Question: I am trying to apply a simple css3 animation, and apply opacity to the background image when the text jumps but it effect the whole div's.

<URL>
And this is the main wrapper div:
'''
.movie_thumb_wrapper {
float: left;
line-height: 31px;
background-color: #424755;
-webkit-border-radius: 5px;
-moz-border-radius: 5px;
border-radius: 5px;
overflow: hidden;
height: 140px;
width: 220px;
background-size: 220px 140px;
background-repeat: no-repeat;
background-color:#1a1c26;
}
'''
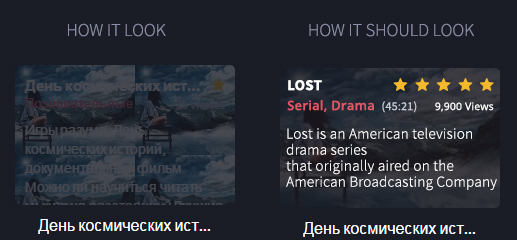
Answer: A slightly different approach from <URL> would be to 'nest' a pseudo element between the text and background:
'''
div {
position: relative;
height: 300px;
width: 300px;
display: inline-block;
color:white;
}
div:before,
div:after {
content: "";
position: absolute;
height: 100%;
width: 100%;
top: 0;
left: 0;
transition:all 0.8s;
}
div:before {
background: rgba(0, 0, 0, 0); /*this changes on hover - you might just want to change it here to get rid of the hover altogether*/
z-index: -1;
}
div:after {
z-index: -2;
background: url(http://placekitten.com/g/300/300);
}
div:hover:before{
background: rgba(0, 0, 0, 0.6);
}
'''
'''
<div>Hover to see effect</div>
'''
---
So, in terms of your fiddle, add:
'''
.movie_thumb_wrapper{
position:relative;
}
.movie_thumb_wrapper:after {
content: "";
position: absolute;
height: 100%;
width: 100%;
top: 0;
left: 0;
transition:all 0.8s;
background:rgba(0,0,0,0.6);
z-index:-2;
}
'''
<URL>